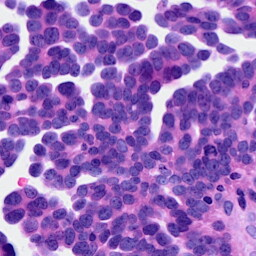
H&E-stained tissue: Ovarian